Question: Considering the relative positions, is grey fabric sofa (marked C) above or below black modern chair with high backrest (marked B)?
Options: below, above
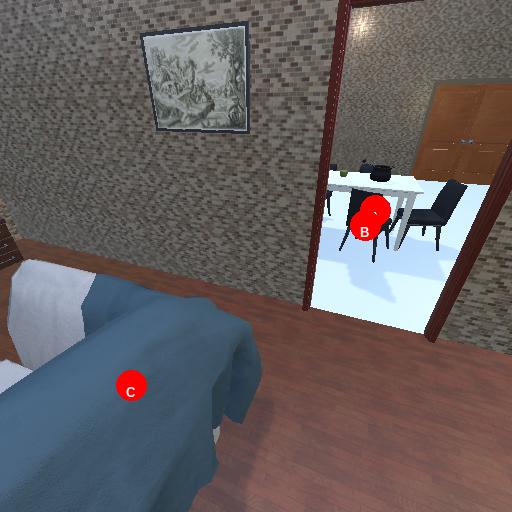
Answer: below